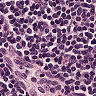
Metastatic tissue present: no